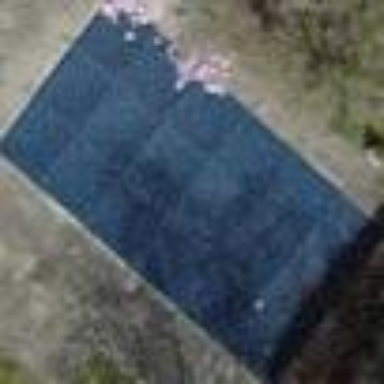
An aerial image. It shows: Swimming pool located in leisure land.